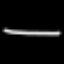
Label: line